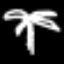
Label: palm tree